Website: home-depot
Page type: customer-info-address
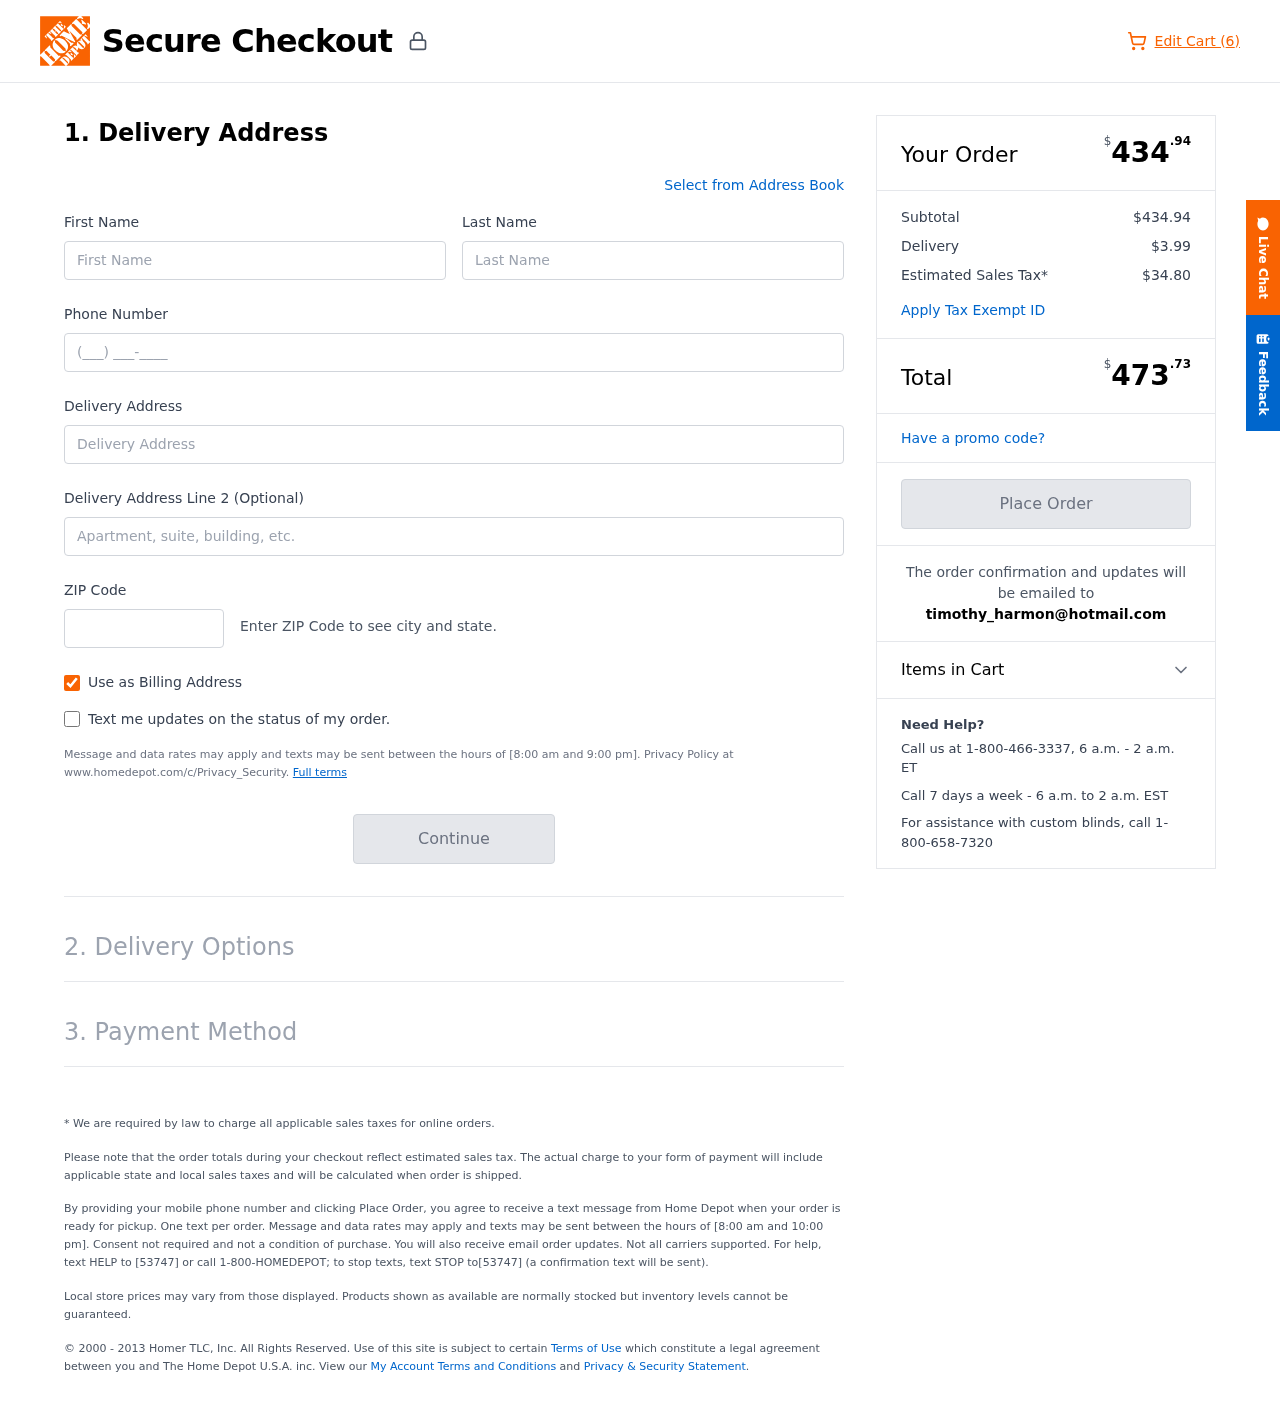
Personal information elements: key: PII_EMAIL
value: timothy_harmon@hotmail.com
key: PII_FIRSTNAME
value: Timothy
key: PII_LASTNAME
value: Harmon
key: PII_PHONE
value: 4742889484
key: PII_POSTCODE
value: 83146
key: PII_STREET
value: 915 Maureen Garden Suite 245
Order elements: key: ORDER_NUM_ITEMS
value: Edit Cart (6)
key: ORDER_SUBTOTAL_HEADER
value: $434.94
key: ORDER_SUBTOTAL
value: $434.94
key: ORDER_SHIPPING_COST
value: $3.99
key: ORDER_TAX
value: $34.80
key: ORDER_TOTAL2
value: $473.73